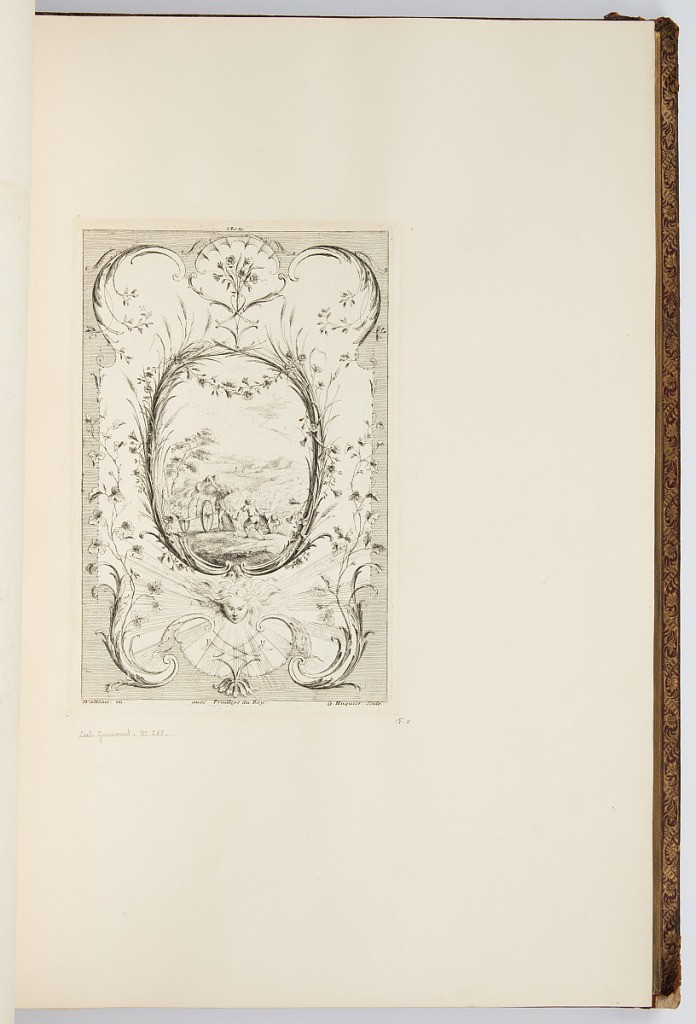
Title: l'Este
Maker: Antoine Watteau, French, 1684–1721
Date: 1723-1735
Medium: Etching on laid paper
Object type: Bound print
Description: Page of ornament with a central oval depicting a scene of figures harvesting hay. The oval frame is comprised of leaves, grains, and wildflowers, and is surrounded by ornamental vines and scrolls. Below the oval is a mascaron with rays projecting out. The plate is signed.